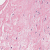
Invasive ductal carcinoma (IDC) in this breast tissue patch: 0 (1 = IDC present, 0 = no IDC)